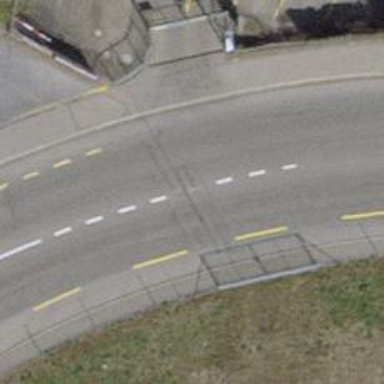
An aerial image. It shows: Secondary road with lane designated for cycling on the left side. The road surface is asphalt.